Question: I am using inAppSettingsKit , I have noticed that the font size for multi select differs from the rest of the fields. Notice the Level in the picture below. I am using StoryBoards
Firstly is this intentional ?
If yes: what is the reasoning behind it ?
If not: What is the easiest way to fix it ?

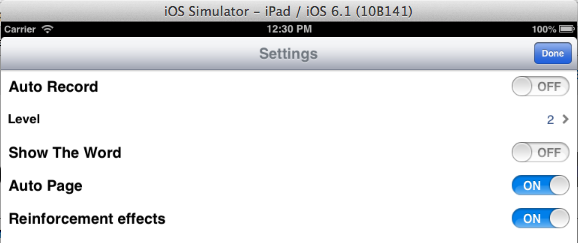
Answer: OK I found the Issue. I cannot say I understand it but I resolved it.
I was using StoryBoards and in the Table View I had set the style to plain rather than grouped. Setting it to grouped fixed it.
Thanks to Ortwin Gentz for pointing me in the right direction.